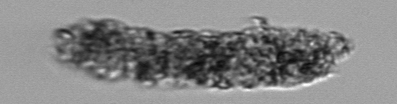
Label: fecal_pellet